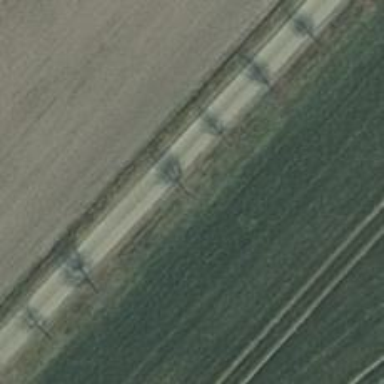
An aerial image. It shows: Avenue lined with trees.